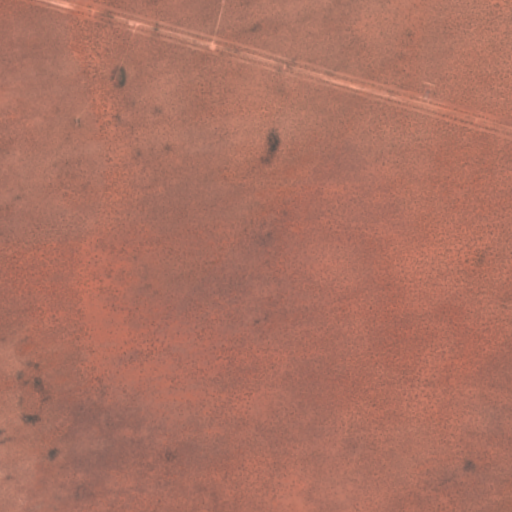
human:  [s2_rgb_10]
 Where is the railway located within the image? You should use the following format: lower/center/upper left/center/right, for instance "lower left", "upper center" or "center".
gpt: The railway is located in the left of the image.
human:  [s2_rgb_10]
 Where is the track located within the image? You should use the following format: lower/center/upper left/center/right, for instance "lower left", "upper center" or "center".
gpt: There is no track in the image.